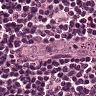
Metastatic tissue present: no